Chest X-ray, AP view. Patient: 62 years old, sex F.
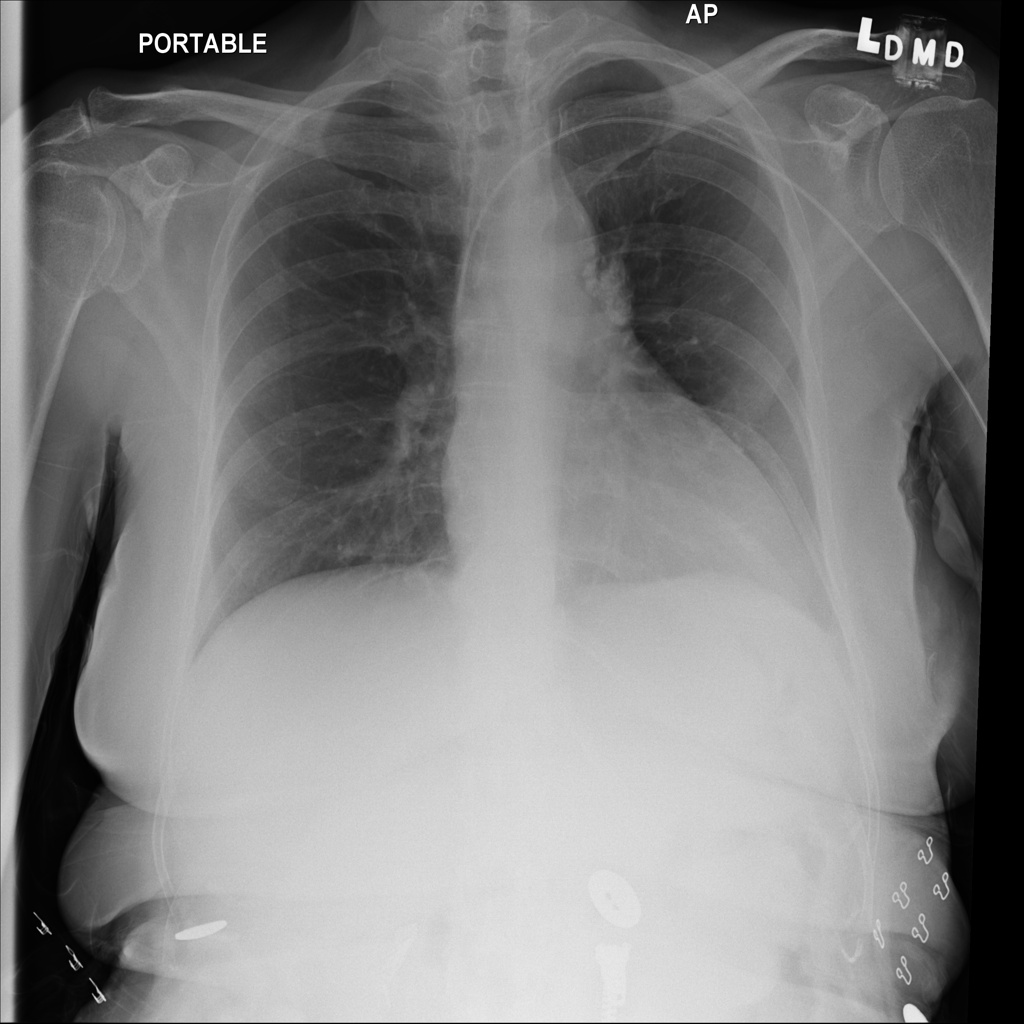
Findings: No Finding